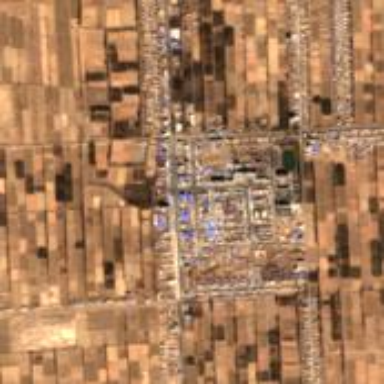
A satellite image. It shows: Ethnic township within town.